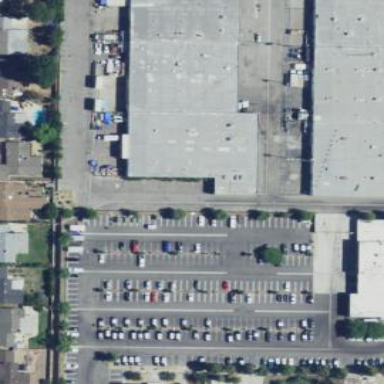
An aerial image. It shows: Industrial building.